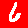
Digit: 6